Question: I am using the FOSUserBundle to register users. The errors are appearing in an odd place though.
They are appearing within the Password field row, not the username or email

As you can see the errors are rendered next to Password and not Username nor Email. The HTML shows that the errors are within the Password row and not just at the bottom of the Username row.
Why is this?
I have used 'fields.html.twig' and added this;
'''
{% block form_row %}
{% spaceless %}
<div class="form-group">
{{ form_errors(form) }}
{{ form_label(form) }}
{{ form_widget(form) }}
</div>
{% endspaceless %}
{% endblock form_row %}
'''
This works but the errors are all appearing within the password 'form-group' div.
The view file looks like this within 'Resources/views/Registration/register_content.html.twig'
'''
<form role="form" action="{{ path('fos_user_registration_register') }}" {{ form_enctype(form) }} method="POST" class="form-horizontal fos_user_registration_register">
{{ form_widget(form) }}
<div class="form-group">
<div class="col-sm-offset-2 col-sm-10">
<input type="submit" class="btn btn-info" value="{{ 'registration.submit'|trans }}" />
</div>
</div>
</form>
'''
How can I move them into their respective divs or move them to the start of the form?
I also have this validation.yml file, which might be note worthy
'''
FOS\UserBundle\Model\User:
constraints:
- Symfony\Bridge\Doctrine\Validator\Constraints\UniqueEntity: {fields: username, message: "This username is taken" }
- Symfony\Bridge\Doctrine\Validator\Constraints\UniqueEntity: {fields: email, message: "This email is taken" }
'''
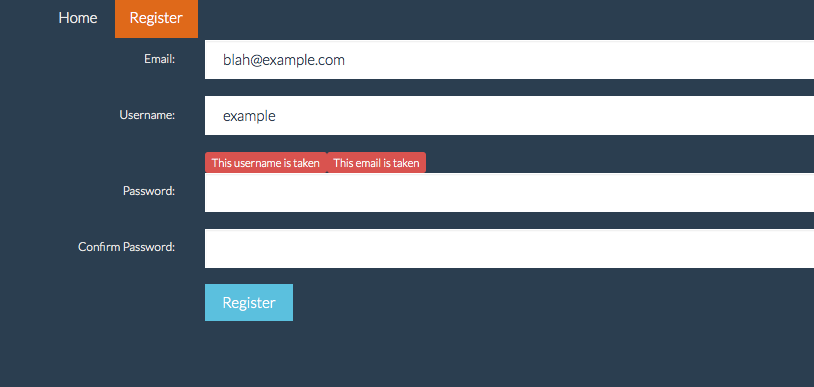
Answer: There is a bug with validation groups in the current Symfony which drove me crazy. See <URL>. You can fix this by enforcing the prior validation API in your 'config.yml':
'''
framework:
validation:
enable_annotations: true
api: 2.4 # default is auto which sets broken API 2.5
'''
All cudos to @gremo for saving my sanity.